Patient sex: M
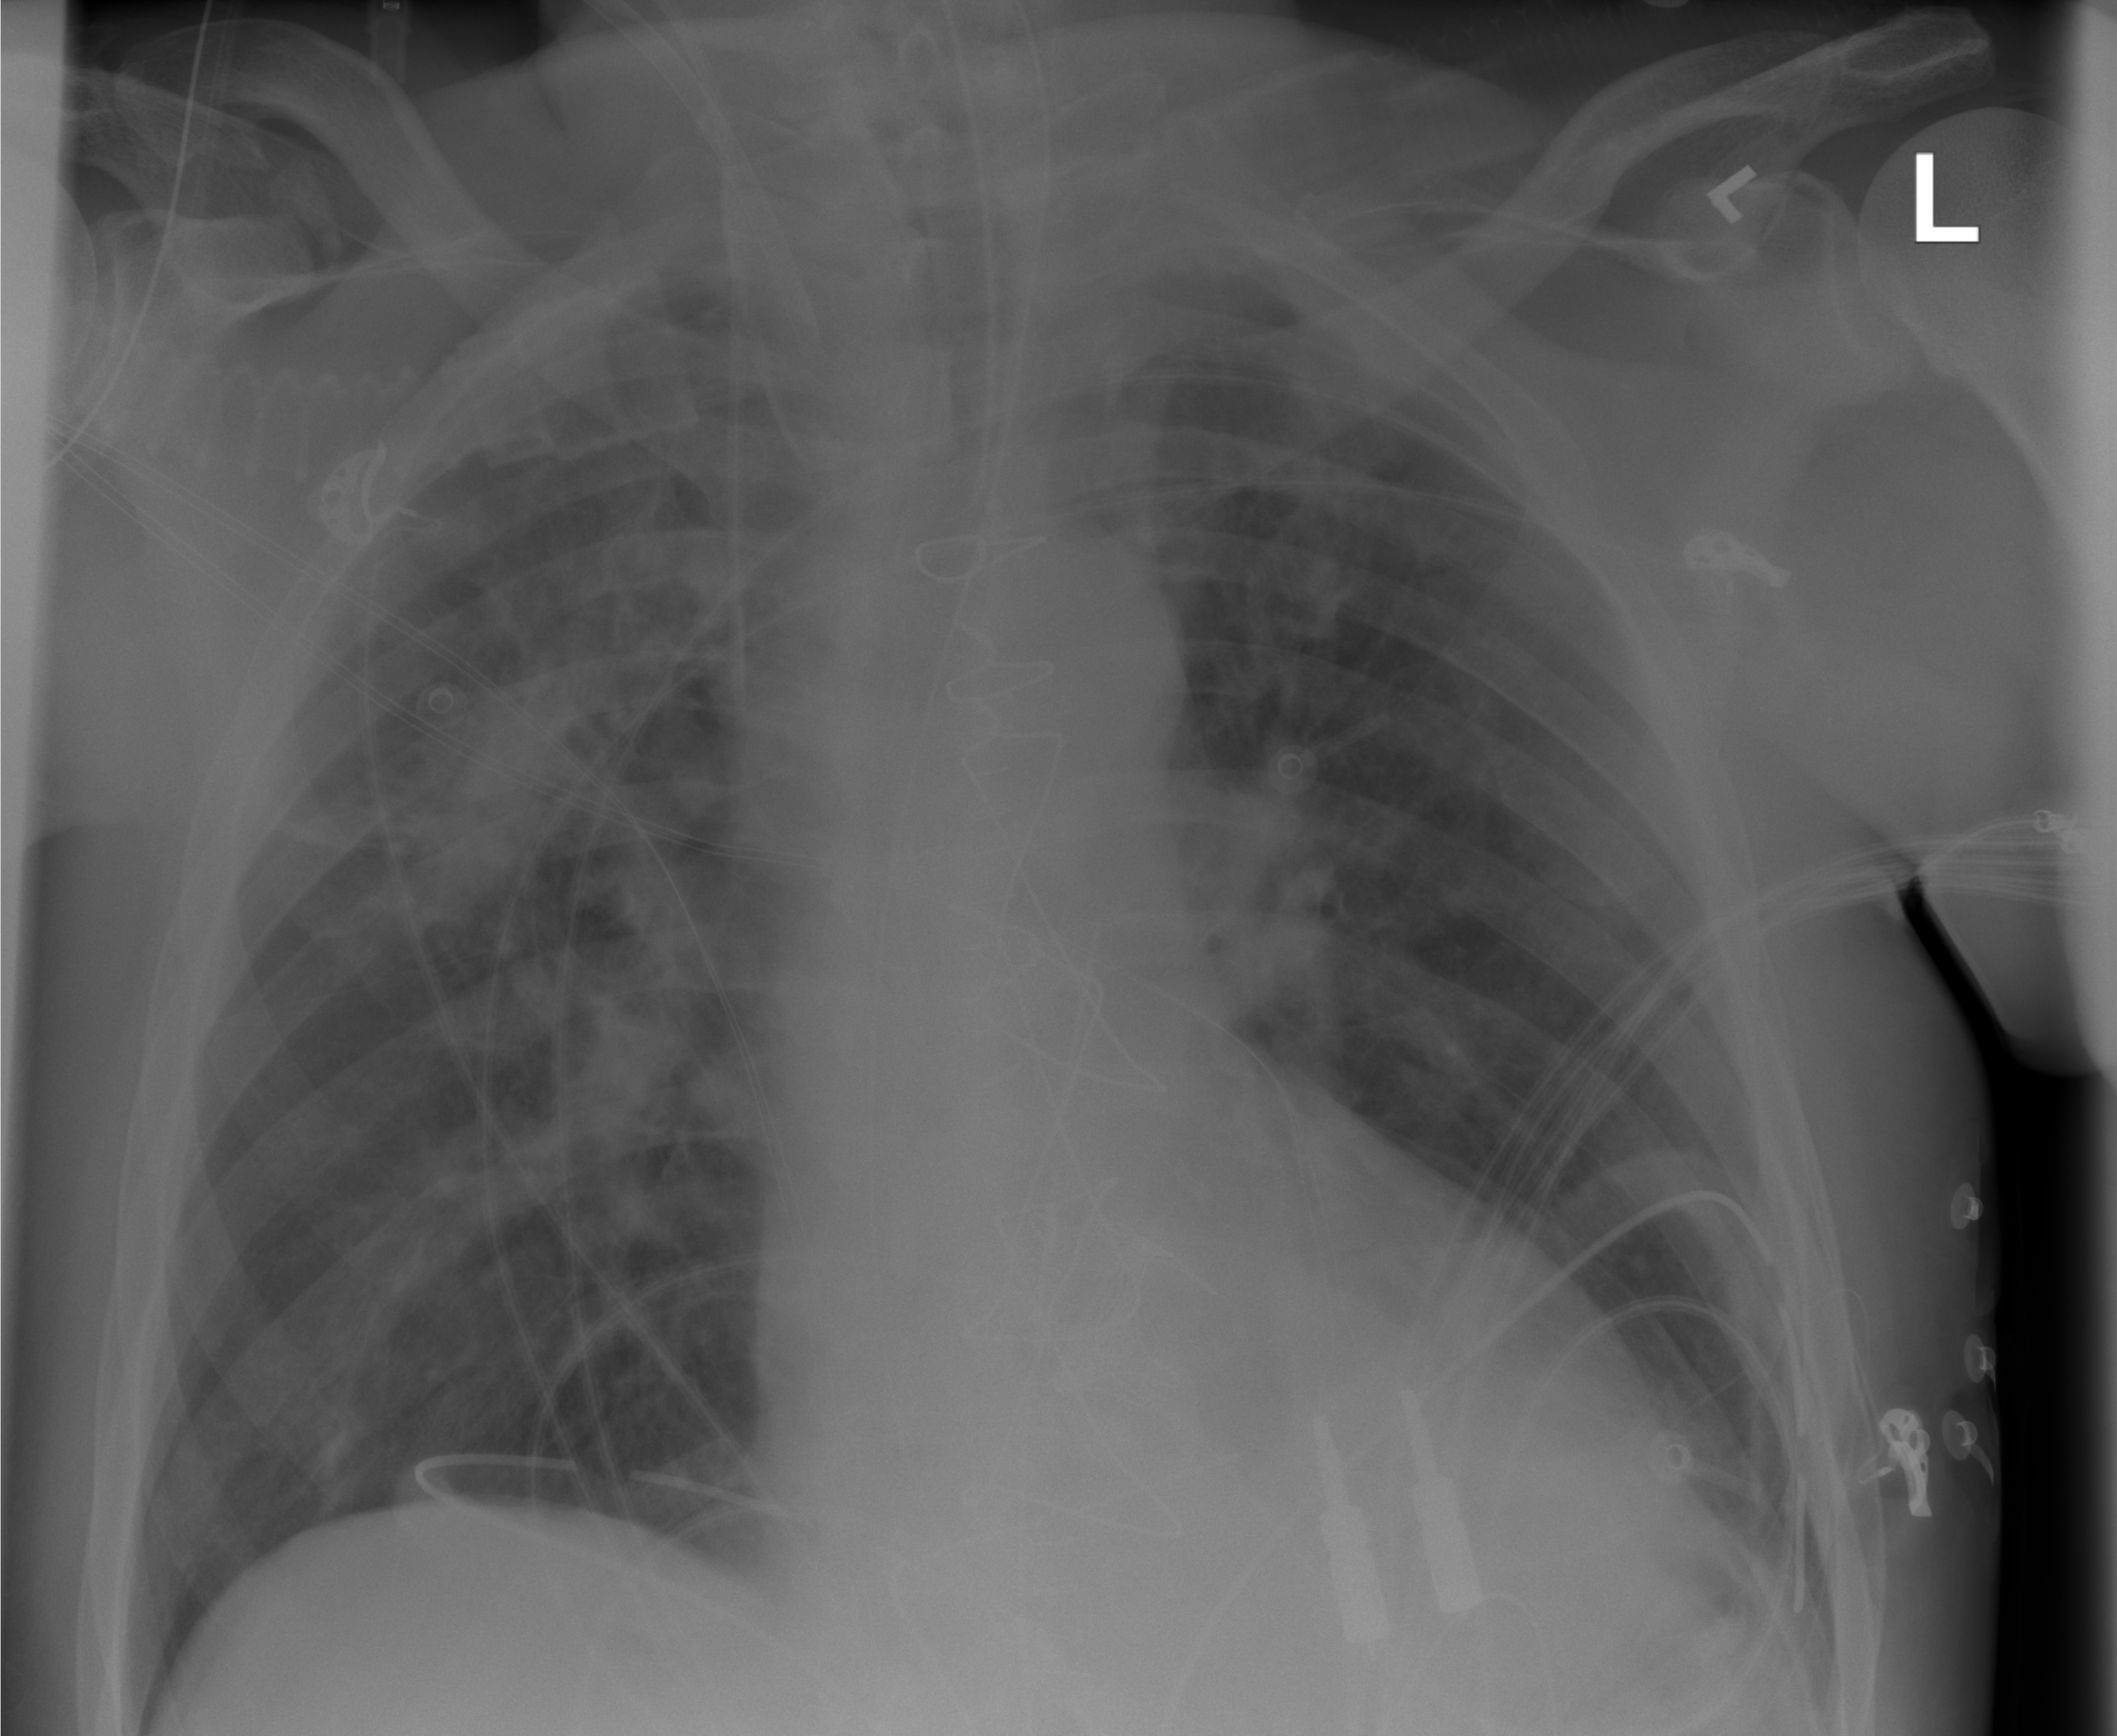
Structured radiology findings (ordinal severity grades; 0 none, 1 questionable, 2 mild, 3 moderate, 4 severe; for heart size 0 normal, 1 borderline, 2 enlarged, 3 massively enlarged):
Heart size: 2
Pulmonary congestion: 2
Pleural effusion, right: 0
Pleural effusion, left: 1
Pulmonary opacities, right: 3
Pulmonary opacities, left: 2
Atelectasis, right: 0
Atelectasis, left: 0